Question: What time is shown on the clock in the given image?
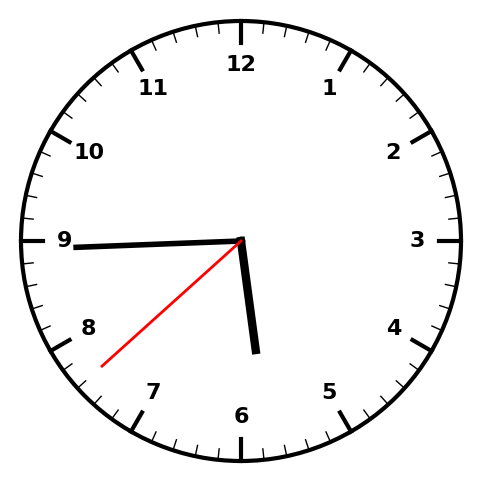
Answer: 05:44:38